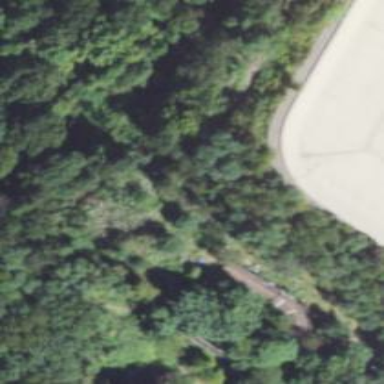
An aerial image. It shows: Miniature railway.